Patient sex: M
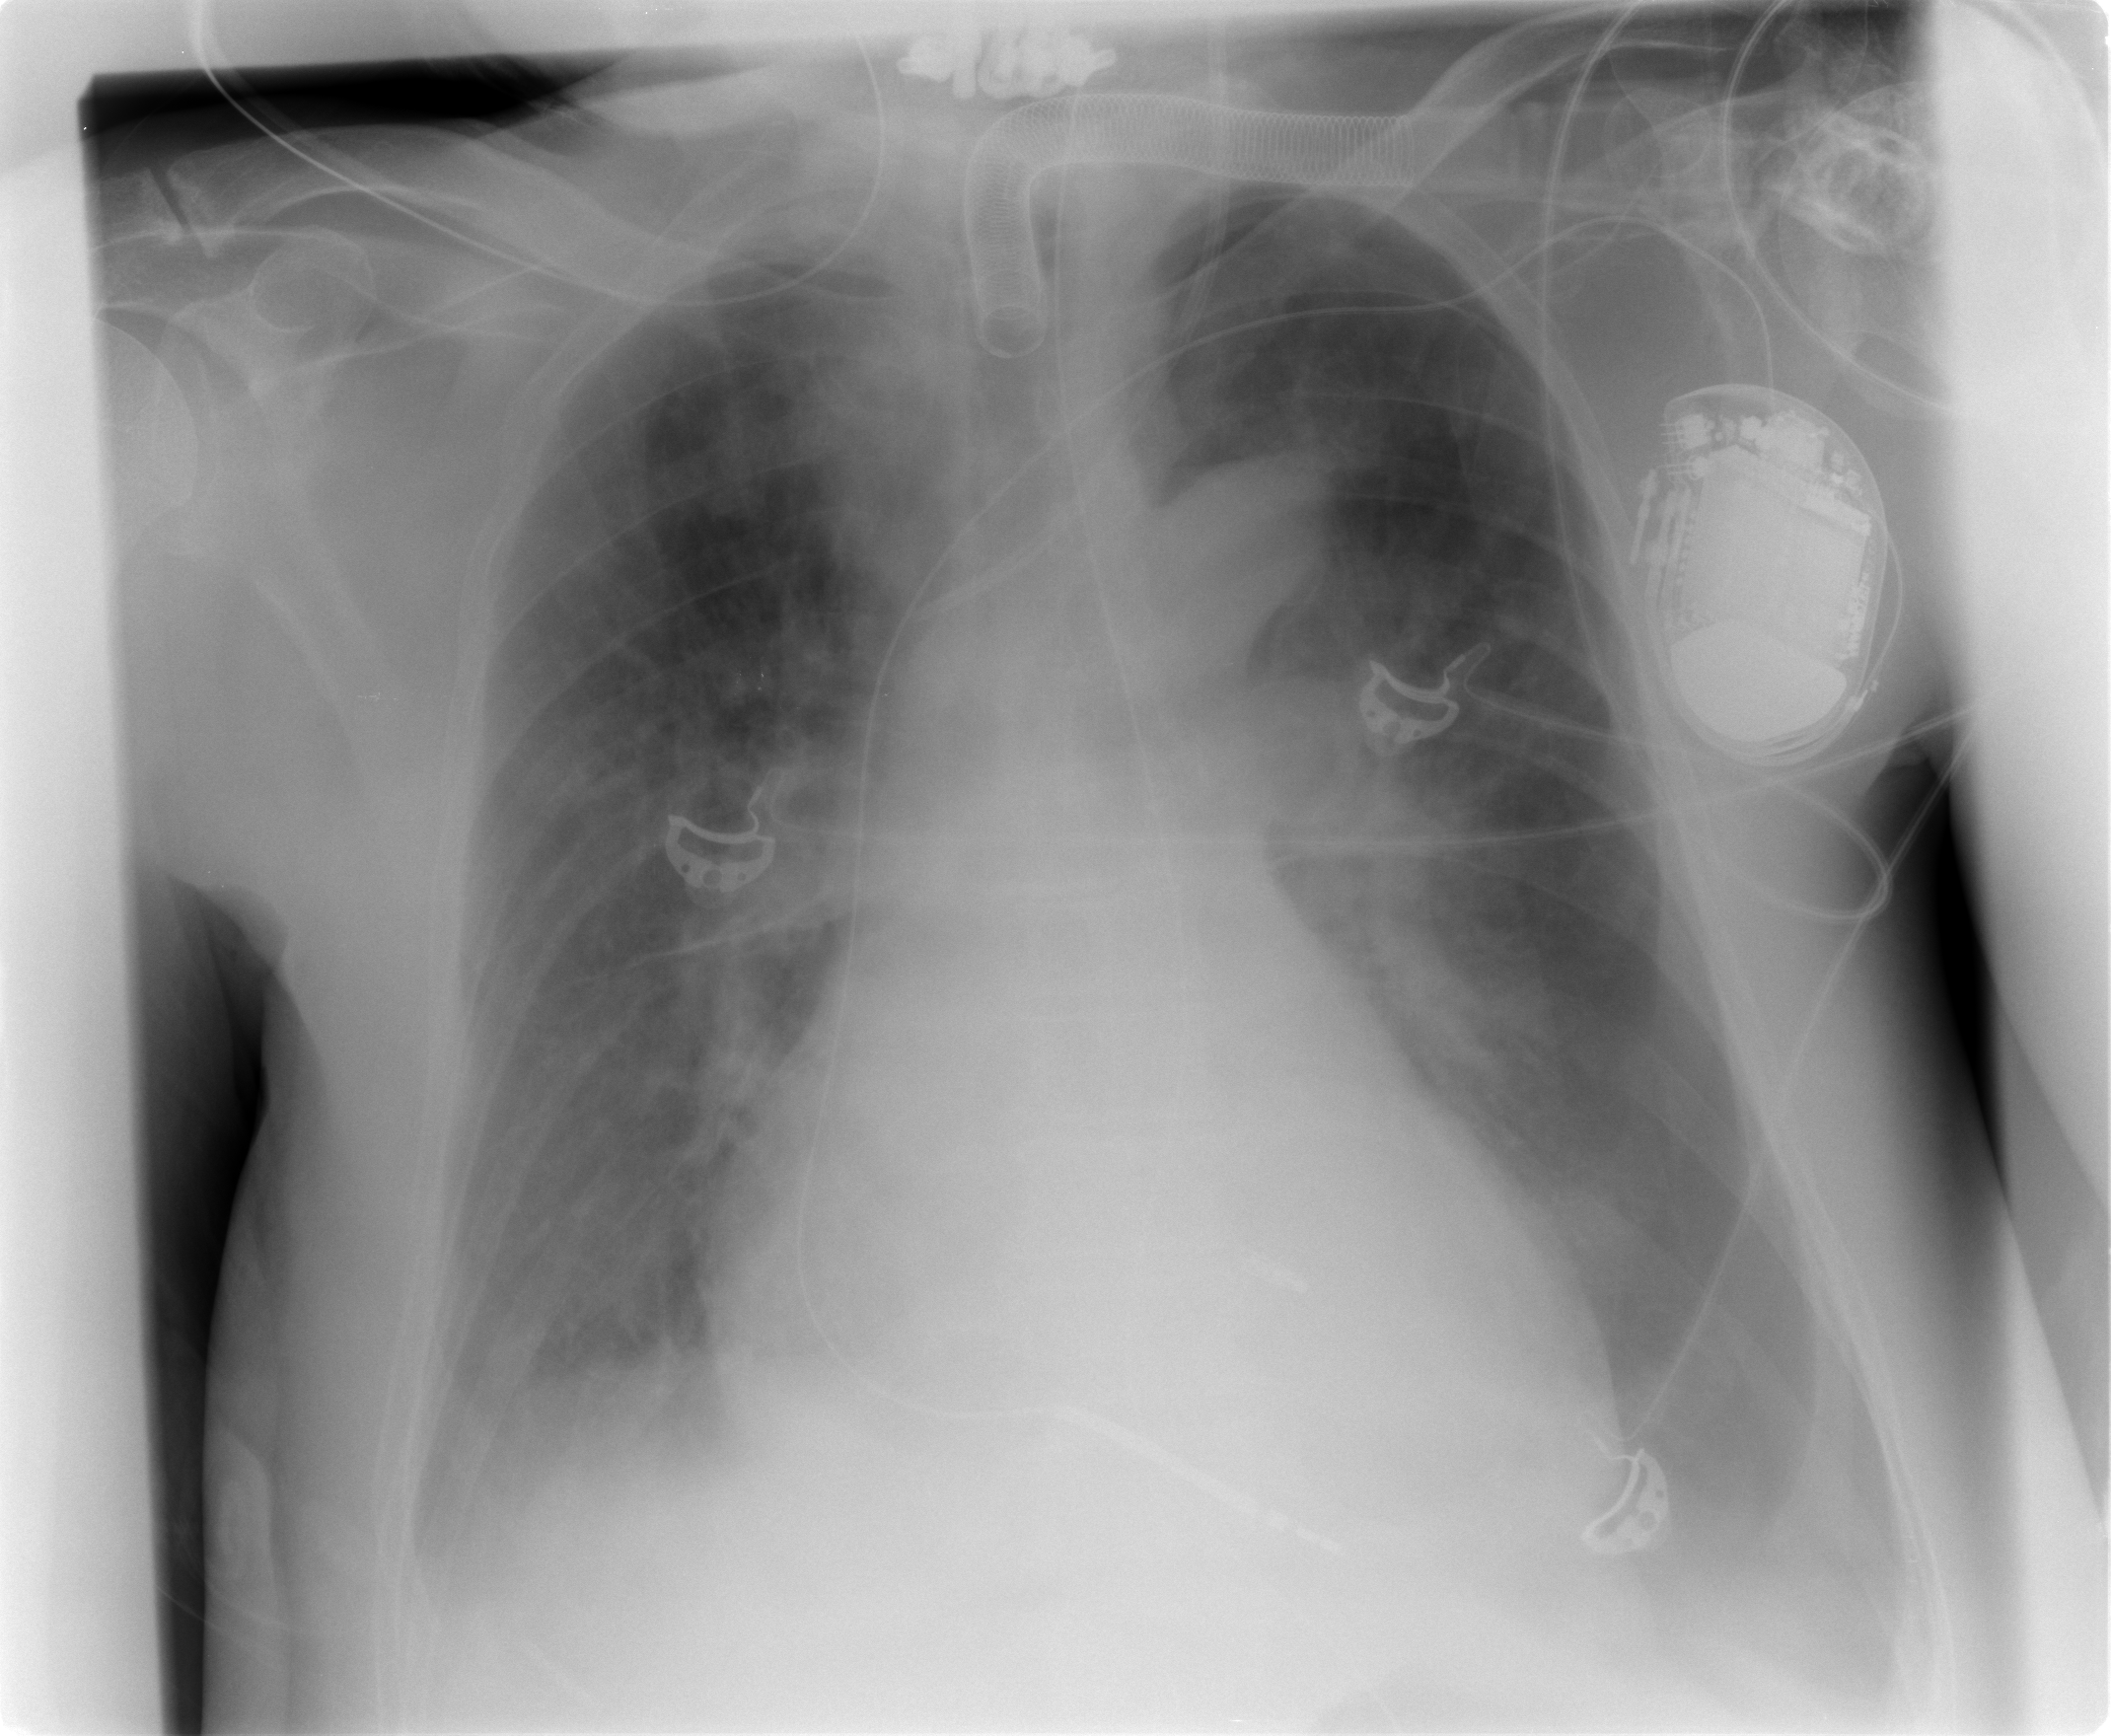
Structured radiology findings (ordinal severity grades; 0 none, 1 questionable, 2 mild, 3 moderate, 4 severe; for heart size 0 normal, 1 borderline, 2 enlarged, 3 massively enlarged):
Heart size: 2
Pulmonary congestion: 2
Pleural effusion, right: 2
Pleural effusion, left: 2
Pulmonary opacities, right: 2
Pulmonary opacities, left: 2
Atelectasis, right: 2
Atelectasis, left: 2